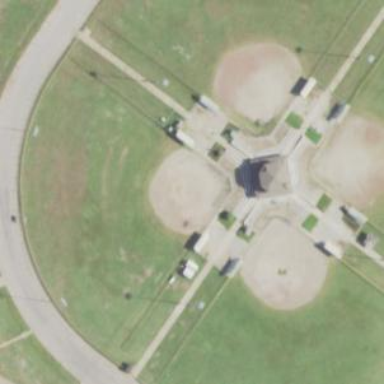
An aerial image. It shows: Baseball pitch for leisure land activities.